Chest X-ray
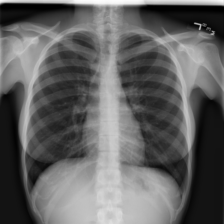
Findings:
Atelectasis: negative
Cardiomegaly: negative
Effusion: negative
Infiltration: negative
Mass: negative
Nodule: negative
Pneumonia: negative
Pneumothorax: negative
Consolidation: negative
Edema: negative
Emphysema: negative
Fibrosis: negative
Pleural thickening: negative
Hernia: negative